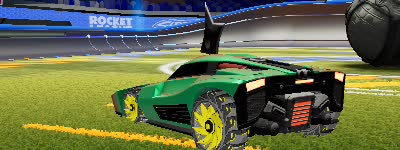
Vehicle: breakout